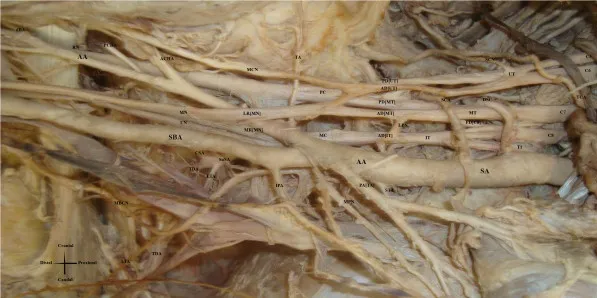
Cadaveric photo of variation of brachial plexus and axillary artery variations. UT: Upper trunk; MT: Medial Trunk; IT: Inferior Trunk; AD [UT]: Anterior division of Upper Trunk; AD [MT]: Anterior division of Middle Trunk; AD [IT]: Anterior division of Inferior Trunk; PD [UT]: Posterior division of Upper Trunk; PD [MT]: Posterior division of Middle Trunk; PD [C8]: Posterior division of C8; MC: Medial Cord; PC: Posterior cord; MR [MN]: Middle root of median nerve; LR [MN: Lateral root of median nerve; MCN: Musculocutaneous Nerve; MN: Median Nerve; UN: Ulnar Nerve; RN: Radial Nerve; AN: Axillary Nerve; SCN: Suprascapular Nerve; MBCN: Medial Brachial Cutaneous Nerve; LPN: Lateral pectoral nerve; MPN: Medial Pectoral Nerve; SA: Subclavian Artery; SCA: Suprascapular Artery; DSC: Deep Scapular Artery; AA: Axillary Artery; SBA: Superficial Brachial Artery; dBA: Deep Brachial Artery; DSC: Deep Scapular Artery; TCA: Transverse Cervical Artery; STA: Superior Thoracic Artery; TA: Thoracoacromial Artery; PA [TA] Pectoral Branch of Thoracoacromial Artery; SuSA: Subscapular Artery; LTA: Lateral Thoracic Artery; TDA: Thoracodorsal Artery; CSA: Circumflex Scapular Artery; IPA: Inferior Pectoral Artery; ACHA: Anterior Circumflex Humeral Artery; PCHA: Posterior Circumflex Humeral Artery.
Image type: radiology (ct)